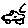
Label: car